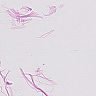
Metastatic tissue present: no